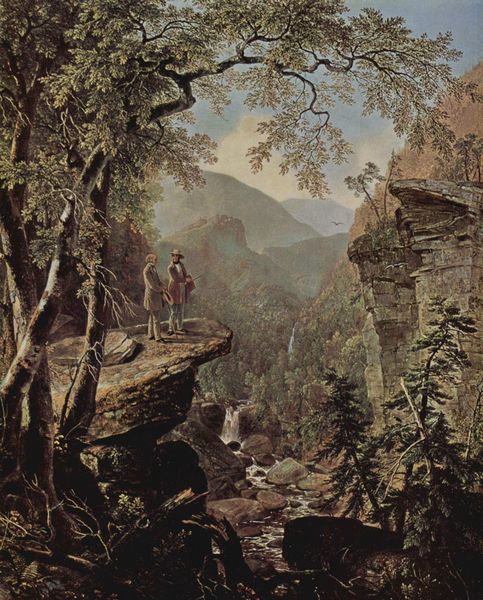
Titel: Verwandte Geister
Künstler: Asher Brown Durand
Standort: New York (New York)
Institution: Public Library
Schlagwörter: baum, berg, blau, blätter, felsen, gemälde, gestein, himmel, laub, mann, schatten, vogel, wasser, wolken, bäume, fluss, grün, landschaft, menschen, äste, braun, frau, grau, hell, holz, hut, licht, männer, schwarz, vordergrund, ausblick, blick, rot, wolke, gespräch, herren, hochformat, anzug, blass, stehen, stein, steine, öl, ast, bach, birke, ferne, hügel, natur, vögel, zweige, busch, sonne, sträucher, rosa, tal, wald, wasserfall, aussicht, sommer, unterhaltung, zwei, abhang, berge, fels, gebirge, nebel, geröll, schlucht, steil, herbst, idylle, spazieren, romantik, strom, tannen, vorsprung, wild, bemälde, maler, lciht, menzel, baumkronen, klippe, kante, ruine, buch, burg, wandern, alpen, fichte, laubbaum, tanne, gischr, lachs, biedermeier, wurzeln, karg, wanderer, gebirgsbach, gebirgsfluss, forscher, bachlauf, eiche, plateau, felsvorsprung, spaziergänger, wipfel, reisende, buche, wanderung, mäner, wildbach, angeln, tief, dschungel, thüringen, bläter, bergfluss, romantiker, menchen, grau braun, erhabene landschaft, landcshft, #einschnitt, 2menschen, gebirgsblick, +tanne